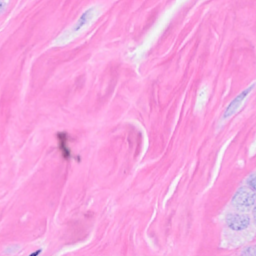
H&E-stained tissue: Breast